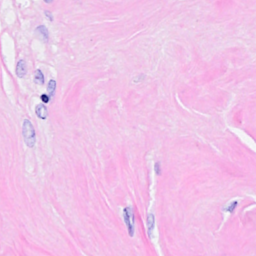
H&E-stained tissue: Breast